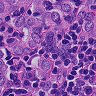
Metastatic tissue present: yes